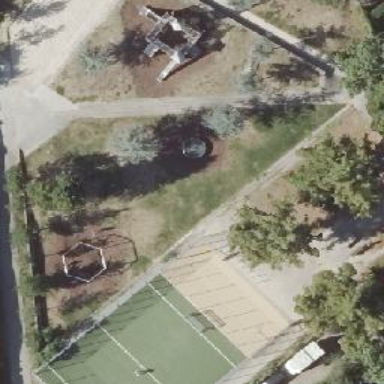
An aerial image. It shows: Playground with roundabout.